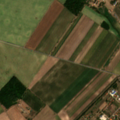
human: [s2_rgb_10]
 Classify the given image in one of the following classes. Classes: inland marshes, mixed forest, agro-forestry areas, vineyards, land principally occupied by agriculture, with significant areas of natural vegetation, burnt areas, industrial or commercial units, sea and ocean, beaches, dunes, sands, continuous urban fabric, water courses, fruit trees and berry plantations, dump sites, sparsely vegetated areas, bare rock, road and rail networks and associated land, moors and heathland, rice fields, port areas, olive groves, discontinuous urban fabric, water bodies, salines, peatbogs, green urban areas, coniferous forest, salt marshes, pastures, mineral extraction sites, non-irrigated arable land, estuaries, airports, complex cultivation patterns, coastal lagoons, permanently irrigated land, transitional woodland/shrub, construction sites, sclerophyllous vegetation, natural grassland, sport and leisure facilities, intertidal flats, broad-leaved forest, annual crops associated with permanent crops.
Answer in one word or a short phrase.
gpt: discontinuous urban fabric, non-irrigated arable land, land principally occupied by agriculture, with significant areas of natural vegetation